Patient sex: F
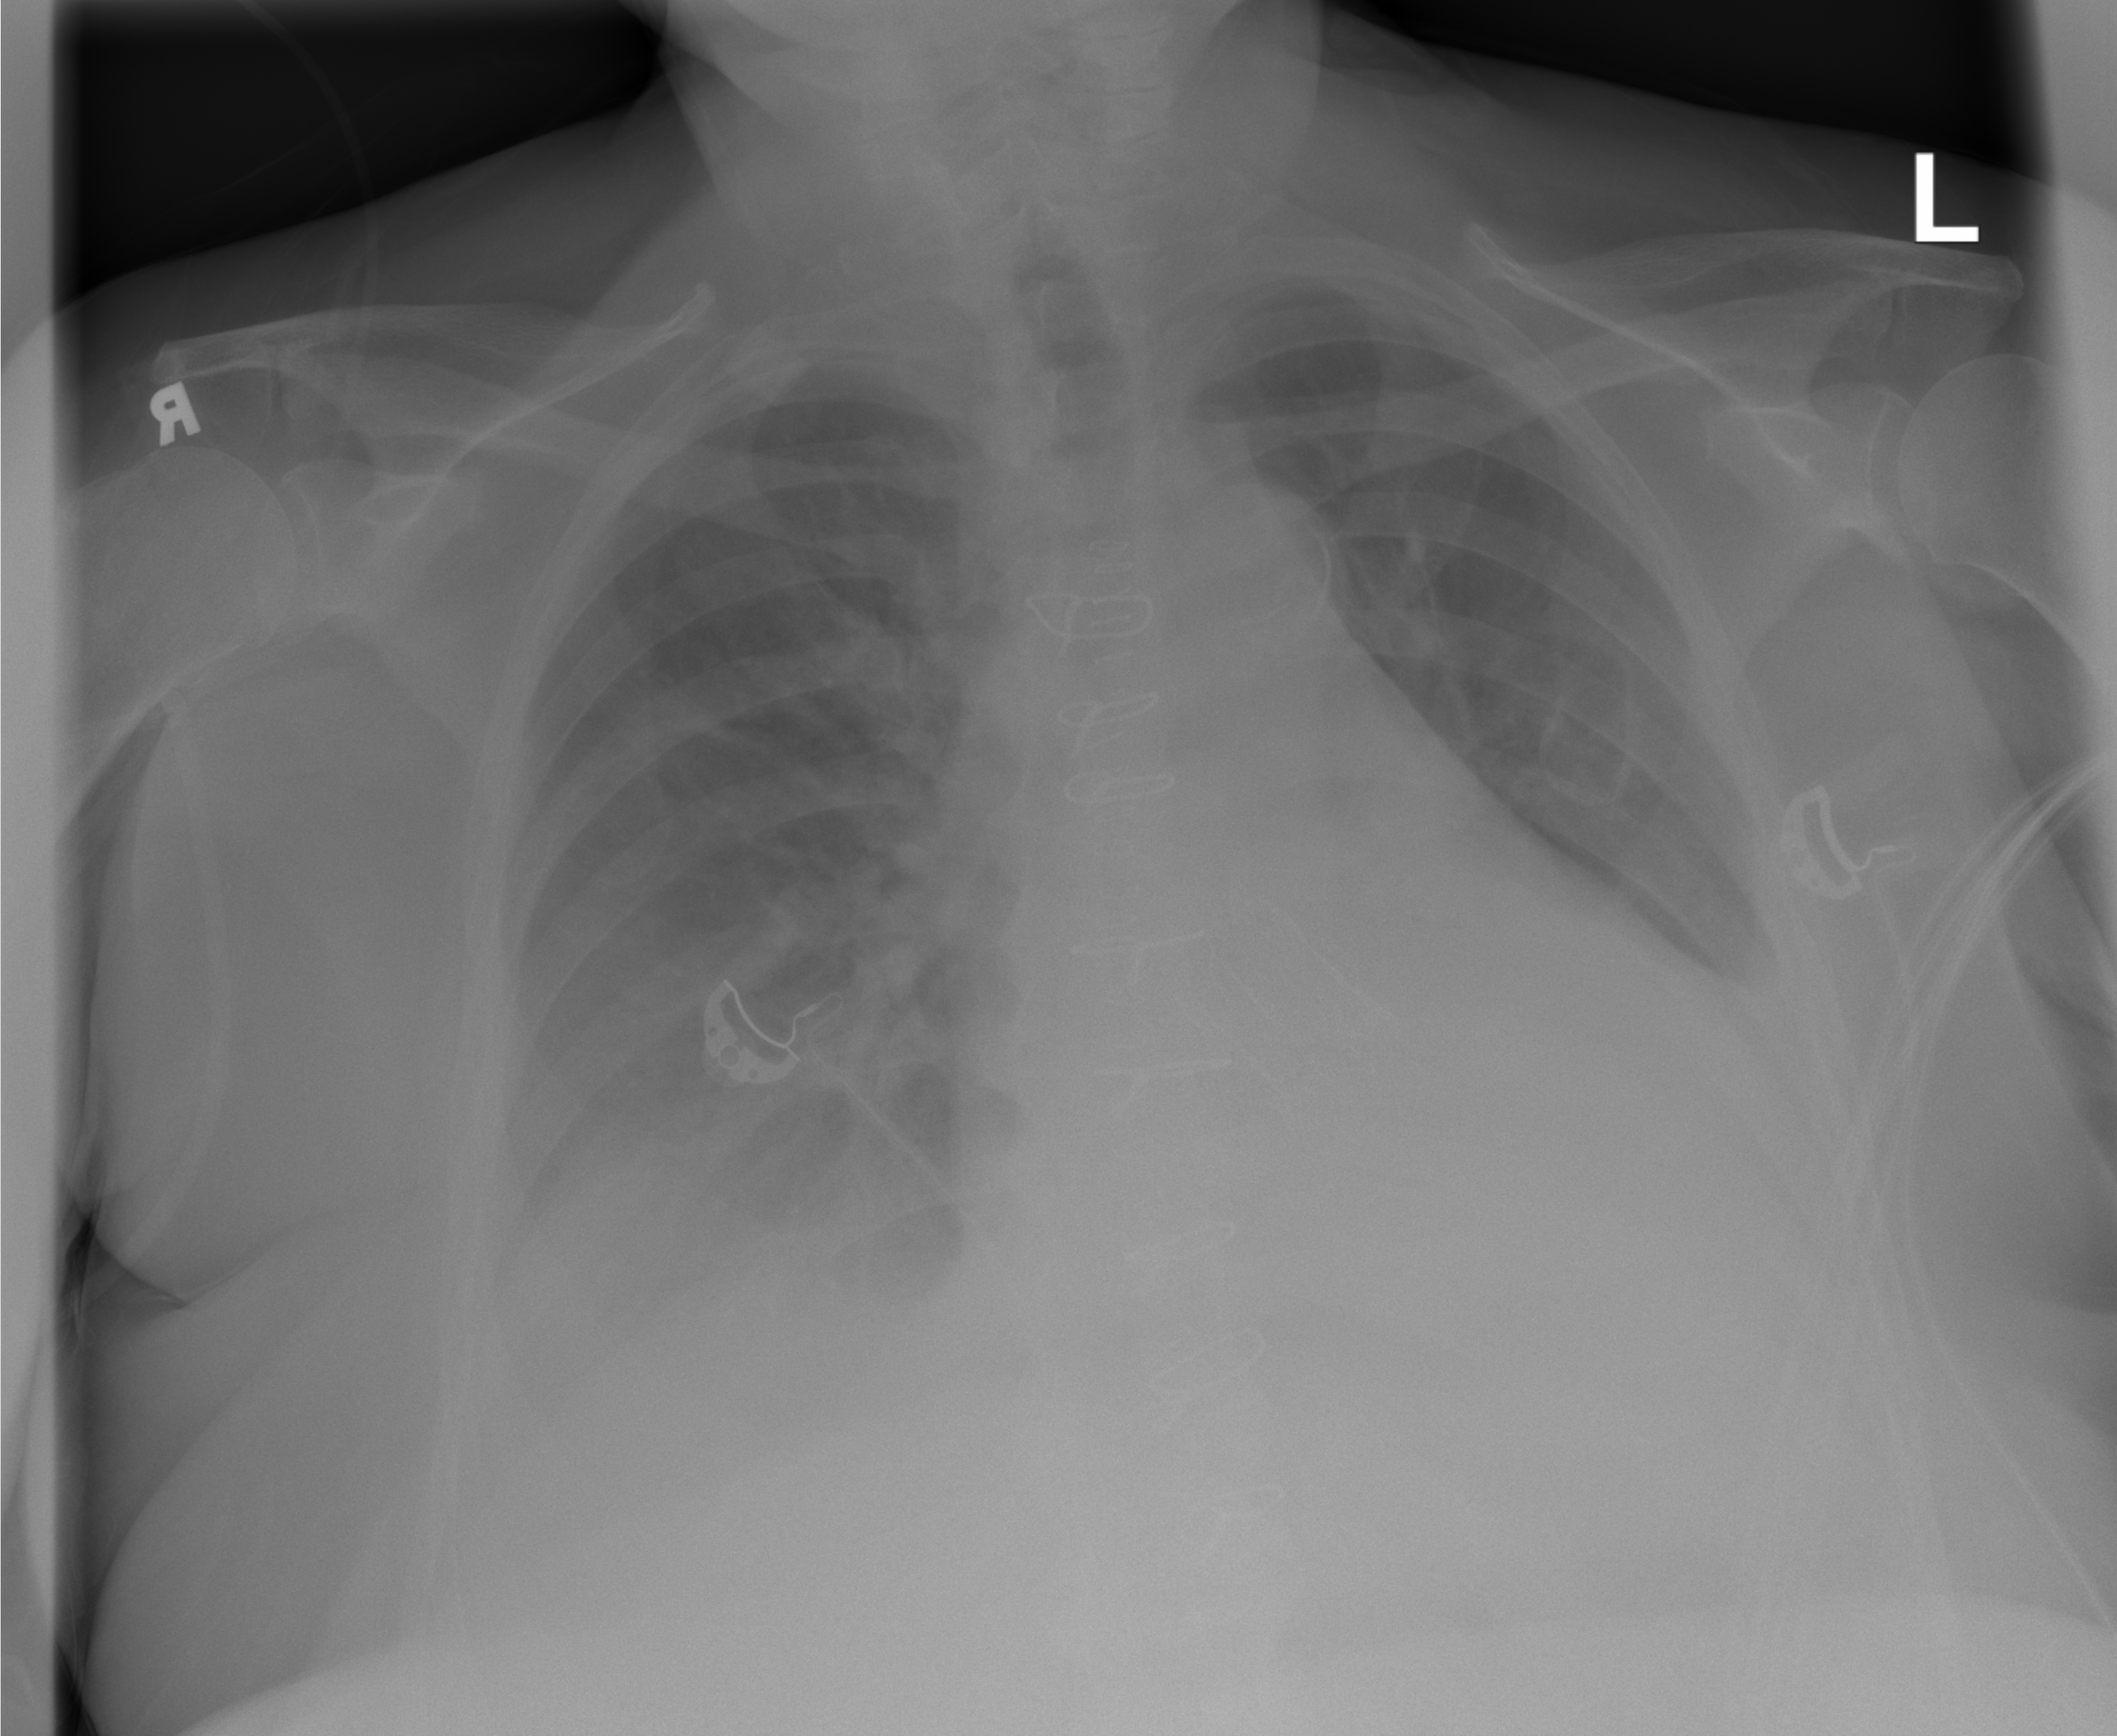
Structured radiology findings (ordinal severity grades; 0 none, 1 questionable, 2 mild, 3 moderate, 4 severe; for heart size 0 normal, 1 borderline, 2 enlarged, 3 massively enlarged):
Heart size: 2
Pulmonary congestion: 0
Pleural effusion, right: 2
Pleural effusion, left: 0
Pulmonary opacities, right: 0
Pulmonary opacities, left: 0
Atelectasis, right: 0
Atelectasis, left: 0